Field crop: maize
Growth stage: 2
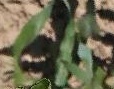
Species: maize